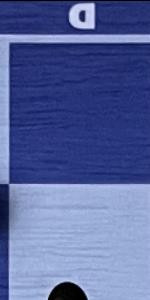
Label: Empty